Interaction volume radius: 5 \u00c5
Interaction volume height: 15 \u00c5
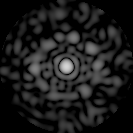
Disorder parameter: 0.8715